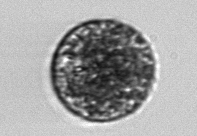
Label: Vicicitus_globosus